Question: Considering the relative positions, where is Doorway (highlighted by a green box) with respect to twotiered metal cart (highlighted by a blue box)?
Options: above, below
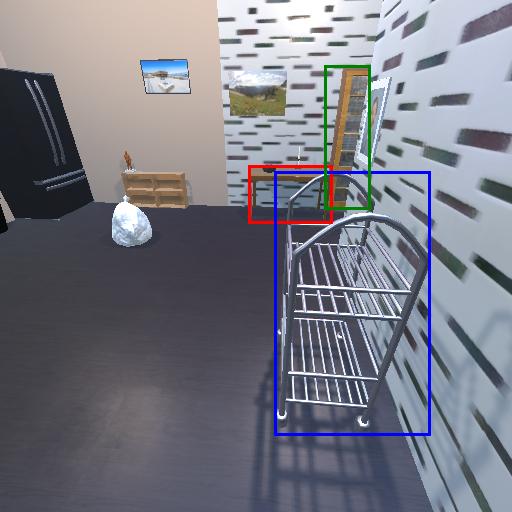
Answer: above